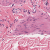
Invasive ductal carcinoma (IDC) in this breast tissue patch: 0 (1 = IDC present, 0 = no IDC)